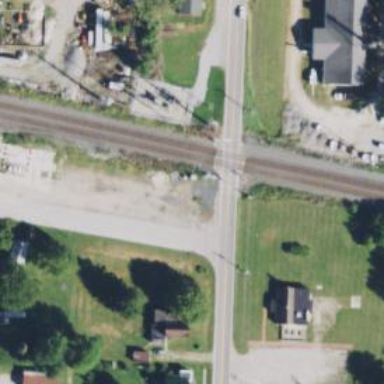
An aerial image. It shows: Level crossing along the railway.